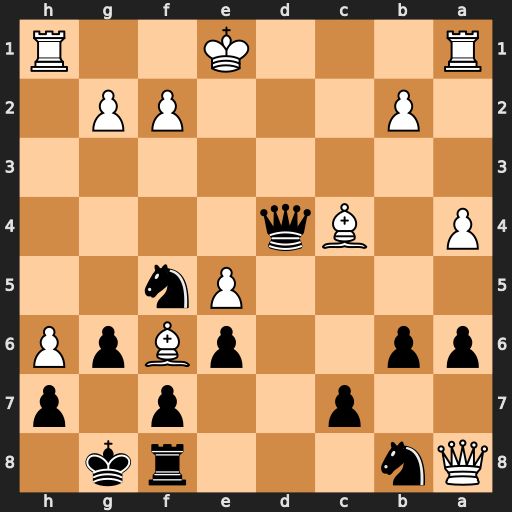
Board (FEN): Qn3rk1/2p2p1p/pp2pBpP/4Pn2/P1Bq4/8/1P3PP1/R3K2R
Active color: b
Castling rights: KQ
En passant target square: -
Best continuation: Qxc4 Qf3 Nd4